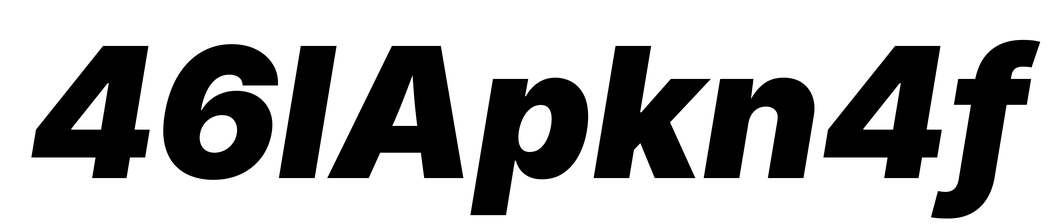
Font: Inter-Italic_Black_Italic